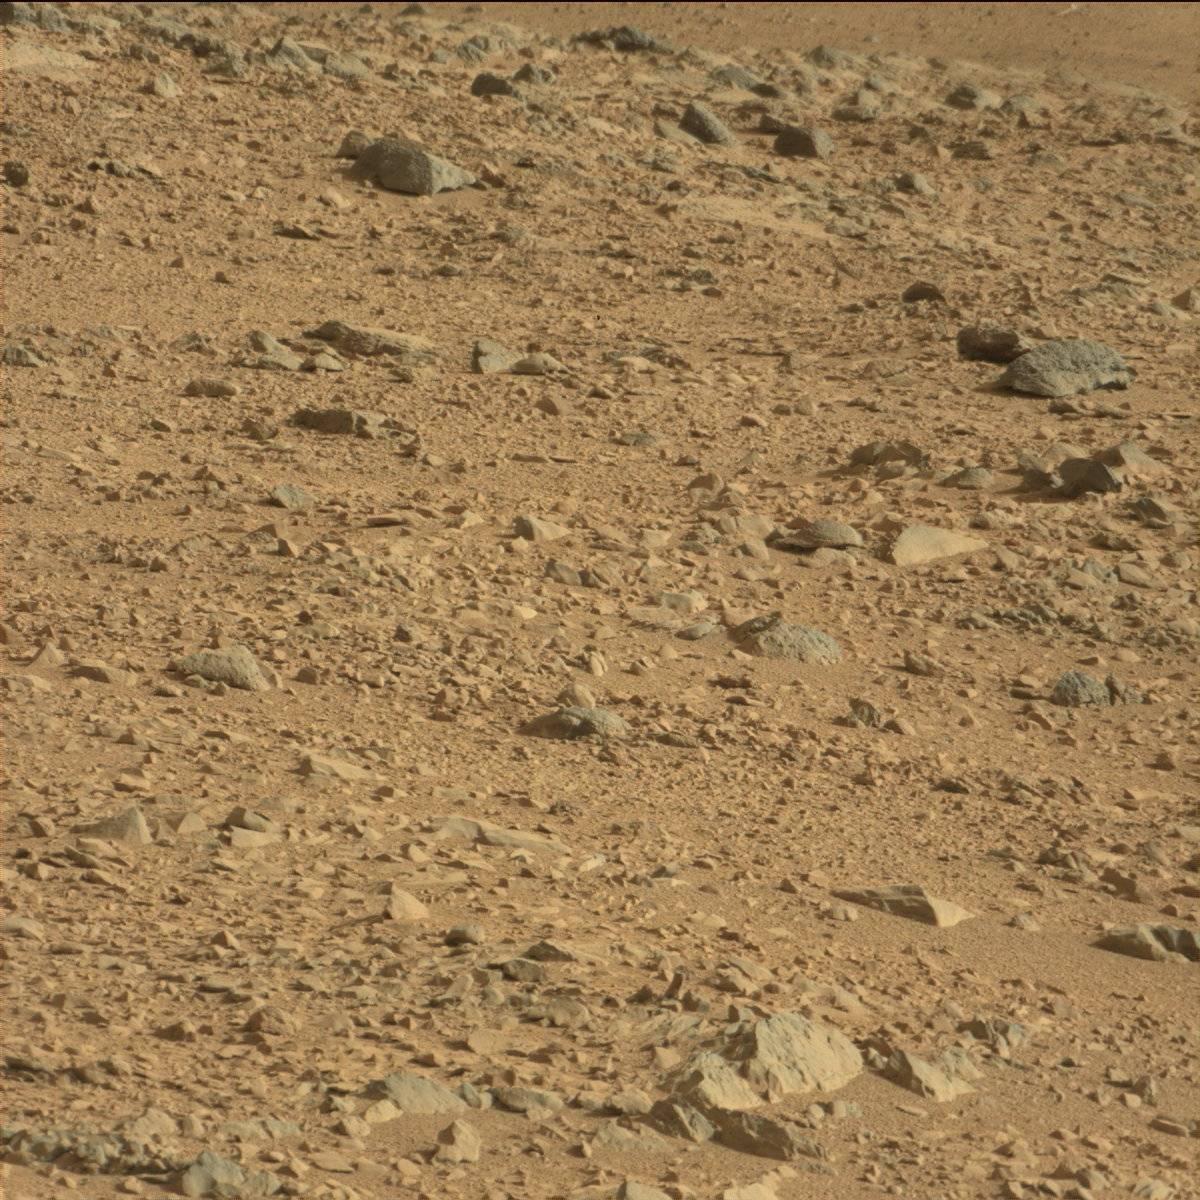
Terrain classes present: Bedrock, Rock, Sand / Soil